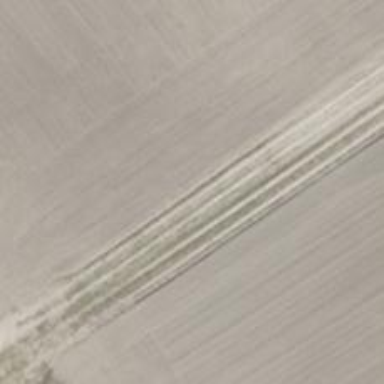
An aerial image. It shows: Sandy track with grade4 tracktype.